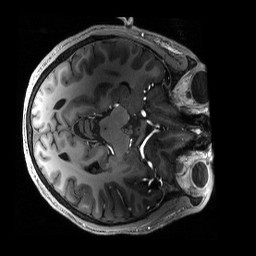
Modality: T1w
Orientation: axial
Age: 22
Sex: male